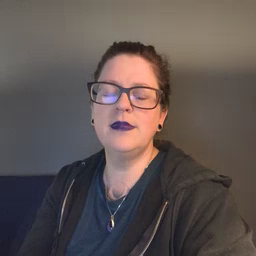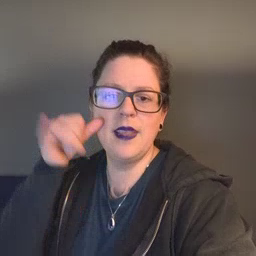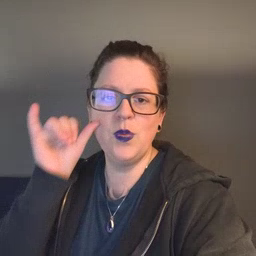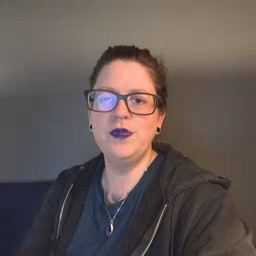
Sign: cow